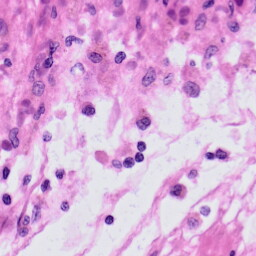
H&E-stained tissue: Skin